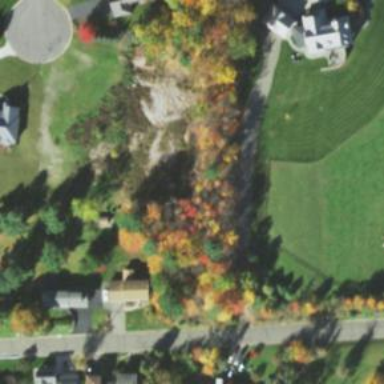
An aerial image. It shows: Driveway leading to service road.